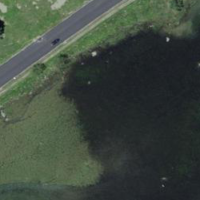
EUNIS habitat code: 14
Species observed at this site:
Aythya fuligula